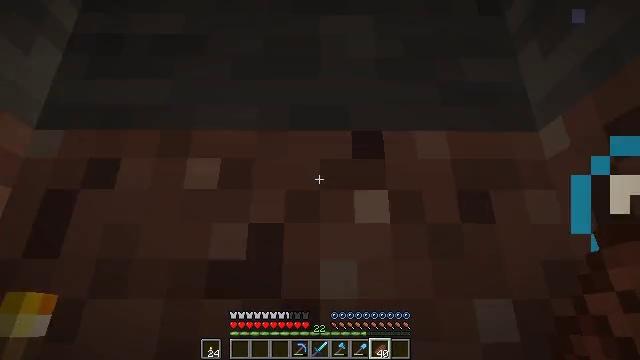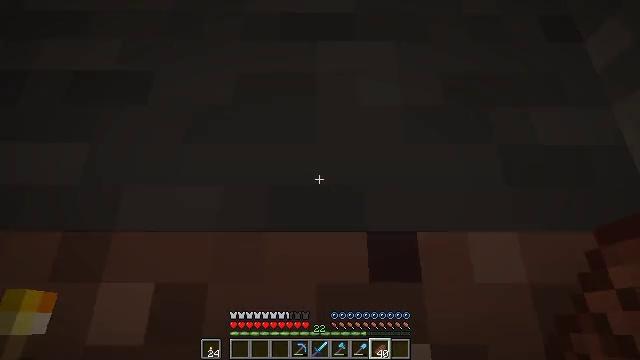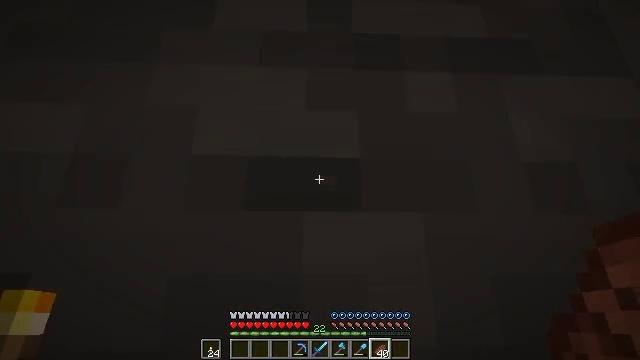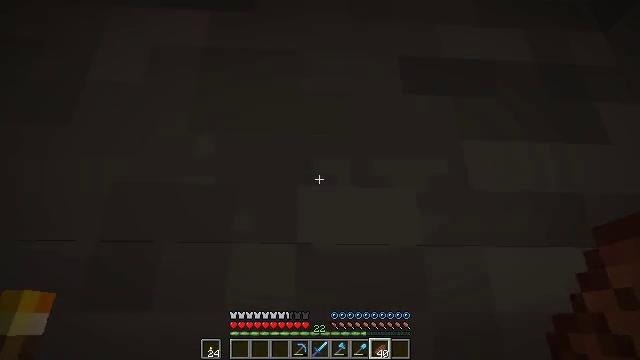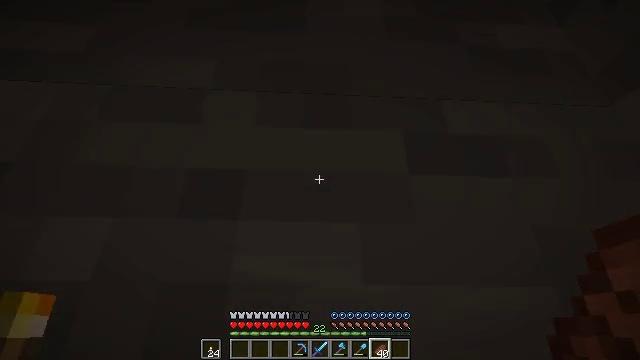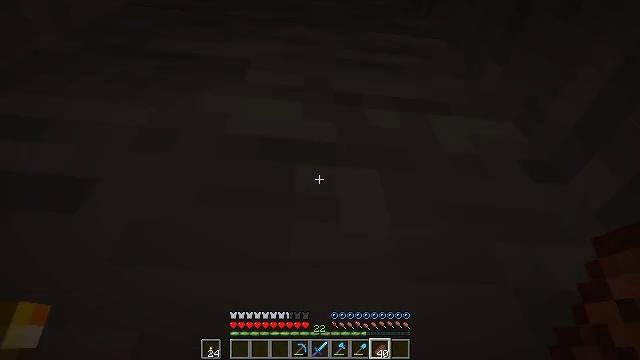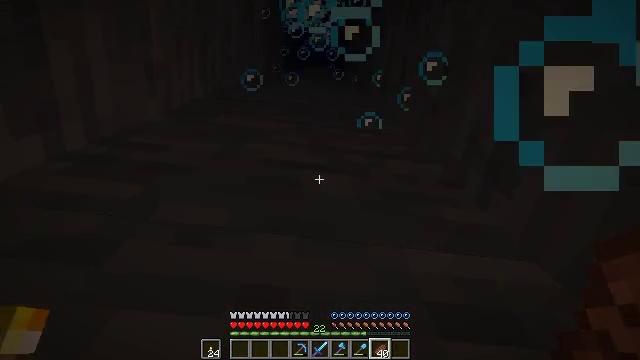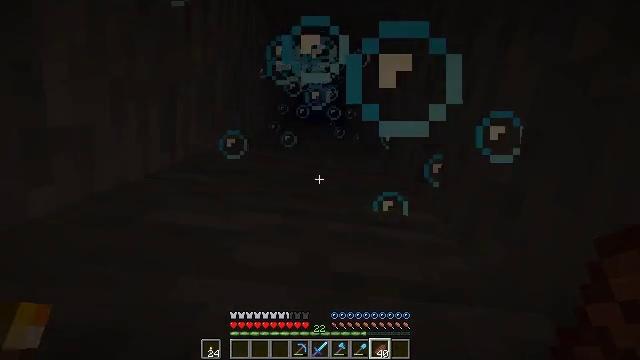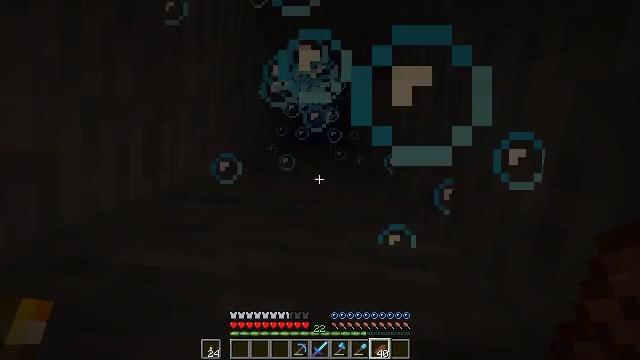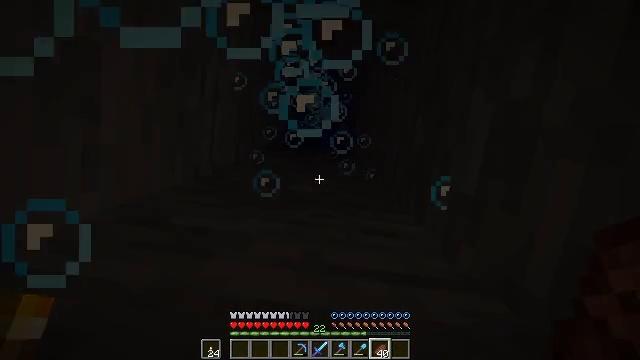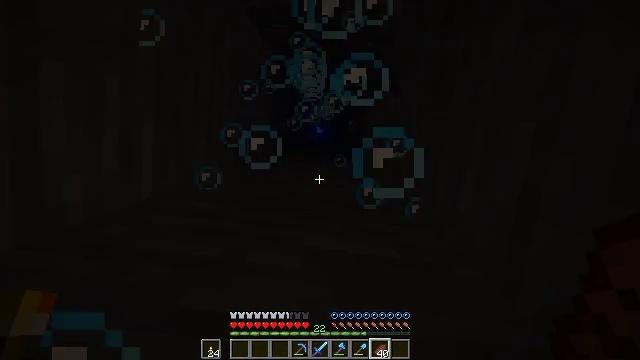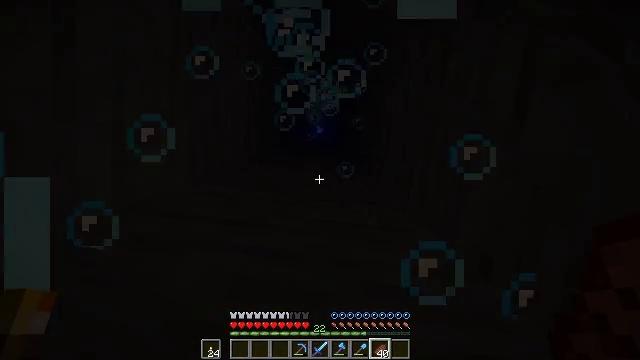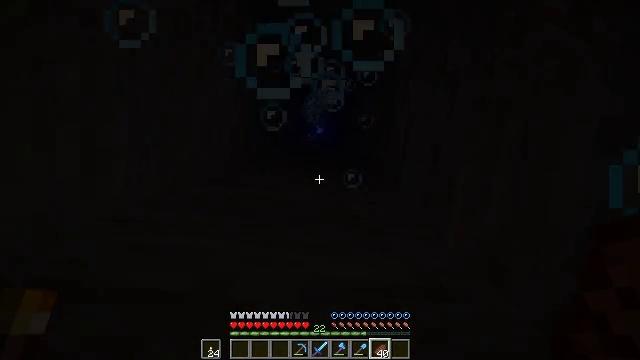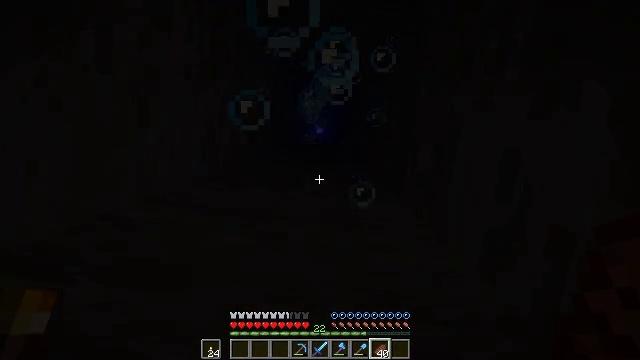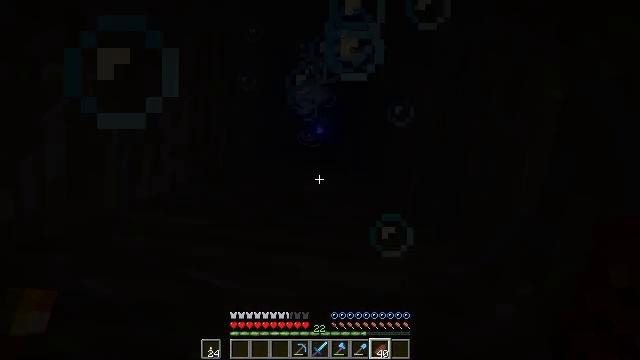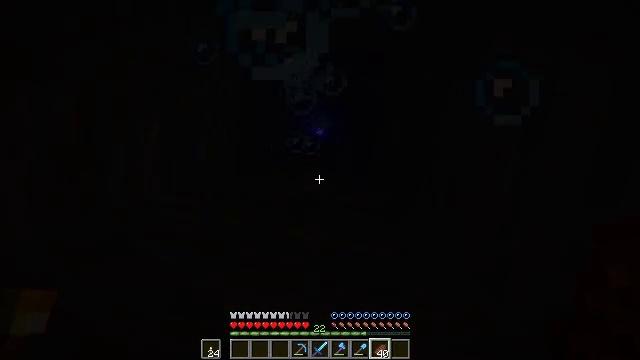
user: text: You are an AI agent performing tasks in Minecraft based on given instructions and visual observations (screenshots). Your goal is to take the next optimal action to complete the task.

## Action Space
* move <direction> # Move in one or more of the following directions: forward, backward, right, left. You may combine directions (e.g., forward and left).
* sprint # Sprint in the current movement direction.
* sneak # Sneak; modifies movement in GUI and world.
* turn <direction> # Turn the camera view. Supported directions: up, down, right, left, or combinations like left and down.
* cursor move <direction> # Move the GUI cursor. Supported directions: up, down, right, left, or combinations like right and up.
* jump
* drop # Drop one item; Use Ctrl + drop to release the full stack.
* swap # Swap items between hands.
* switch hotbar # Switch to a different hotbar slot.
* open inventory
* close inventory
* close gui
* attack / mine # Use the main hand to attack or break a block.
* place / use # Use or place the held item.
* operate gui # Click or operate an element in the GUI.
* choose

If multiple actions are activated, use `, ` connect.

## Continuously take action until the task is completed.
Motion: motion action
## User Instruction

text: Attack the chest to pick it up.
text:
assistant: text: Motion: move forward
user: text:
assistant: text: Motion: turn right
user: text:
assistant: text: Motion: turn right and up
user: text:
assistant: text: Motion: turn up
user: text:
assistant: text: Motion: turn right and up
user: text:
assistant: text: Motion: turn right and up
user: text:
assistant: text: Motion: turn up
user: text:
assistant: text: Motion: turn up
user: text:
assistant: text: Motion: no_op
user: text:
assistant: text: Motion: turn left
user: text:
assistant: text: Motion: no_op
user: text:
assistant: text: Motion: no_op
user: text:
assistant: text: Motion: no_op
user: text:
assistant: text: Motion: no_op
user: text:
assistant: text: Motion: turn right
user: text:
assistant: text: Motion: turn right and up
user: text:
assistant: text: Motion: turn up
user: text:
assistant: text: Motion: no_op
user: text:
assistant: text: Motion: turn left
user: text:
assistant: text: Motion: turn left
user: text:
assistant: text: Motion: turn left
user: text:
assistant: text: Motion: turn left
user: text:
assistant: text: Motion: no_op
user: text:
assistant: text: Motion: no_op
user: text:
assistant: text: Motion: no_op
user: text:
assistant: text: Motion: no_op
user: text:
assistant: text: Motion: no_op
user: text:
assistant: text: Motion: no_op
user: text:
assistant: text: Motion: no_op
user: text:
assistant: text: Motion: no_op